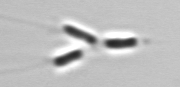
Label: Dinobryon